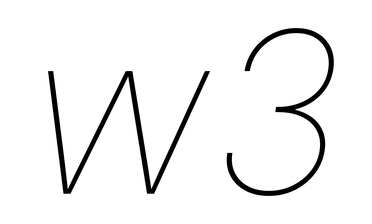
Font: Inter-Italic_Thin_Italic